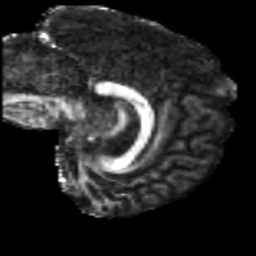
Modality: FA
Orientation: sagittal
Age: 46
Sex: male
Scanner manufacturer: siemens
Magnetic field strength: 3 T
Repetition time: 5 s
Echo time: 0.092 s